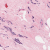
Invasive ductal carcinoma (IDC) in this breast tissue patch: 0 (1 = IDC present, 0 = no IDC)